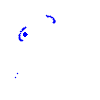
Particle: electron